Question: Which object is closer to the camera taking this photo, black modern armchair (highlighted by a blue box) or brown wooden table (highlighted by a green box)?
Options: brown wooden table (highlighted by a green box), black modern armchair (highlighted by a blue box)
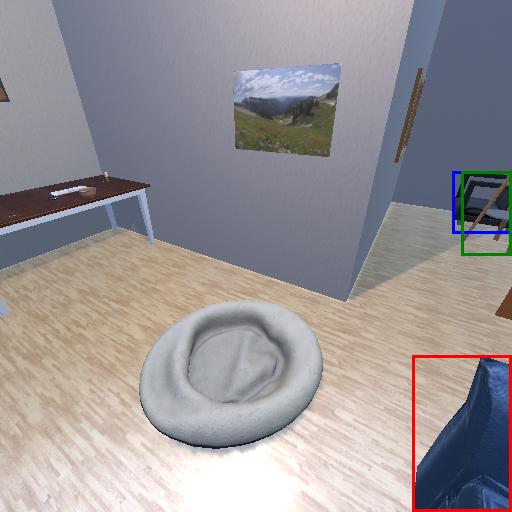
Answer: brown wooden table (highlighted by a green box)